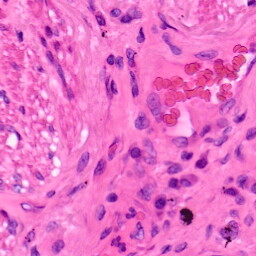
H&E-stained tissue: Lung